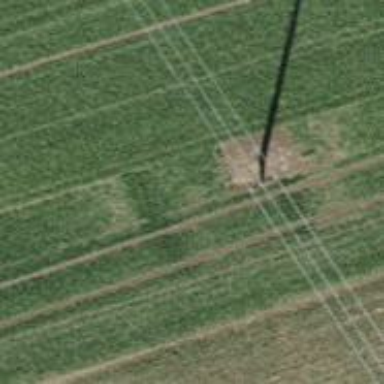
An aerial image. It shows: Concrete power pole.